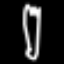
Label: fork